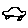
Label: car